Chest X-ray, PA view. Patient: 62 years old, sex M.
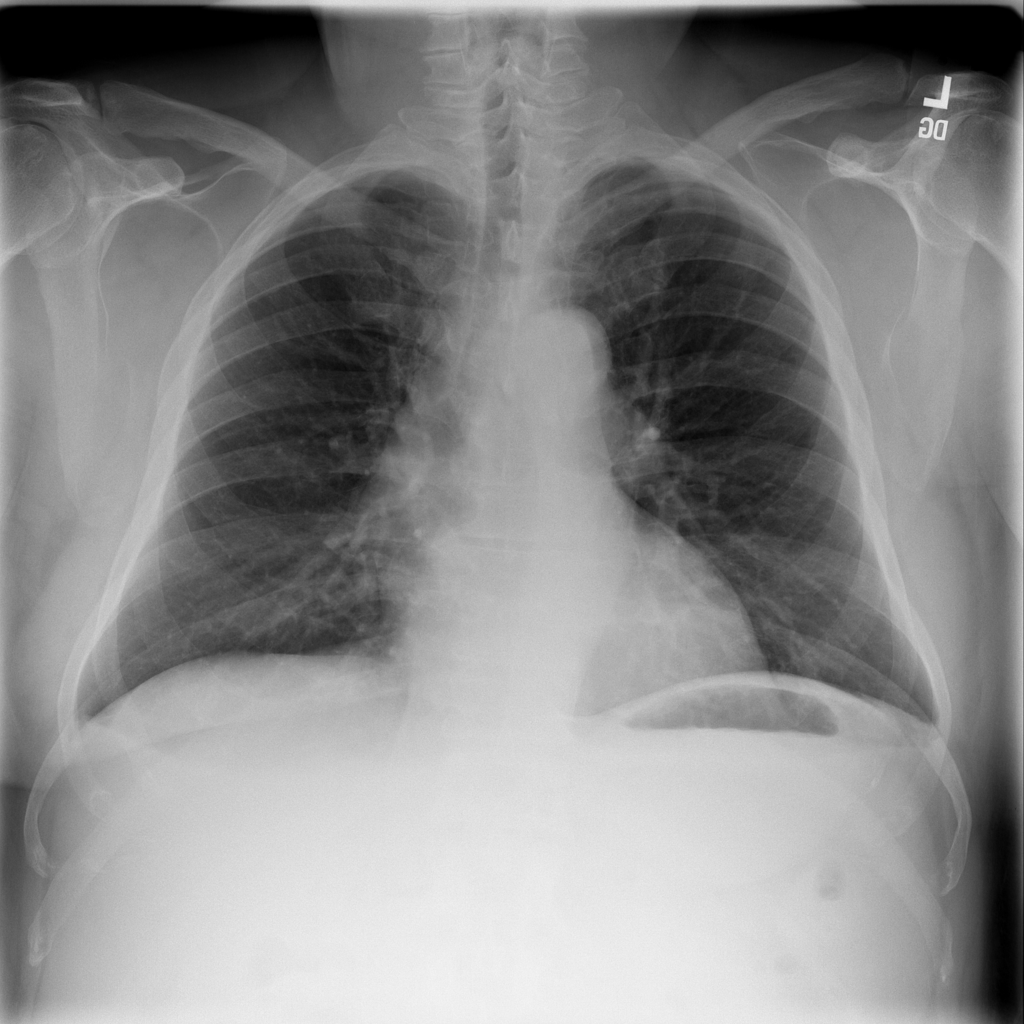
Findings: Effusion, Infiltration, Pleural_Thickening